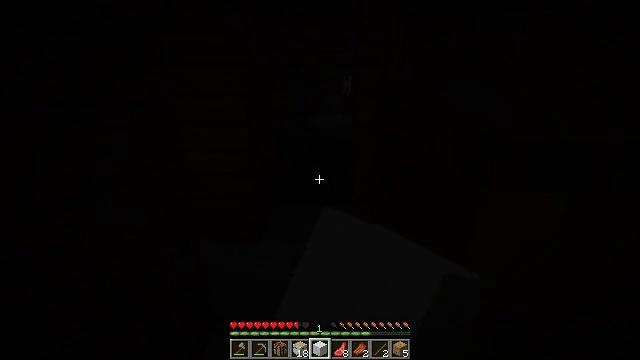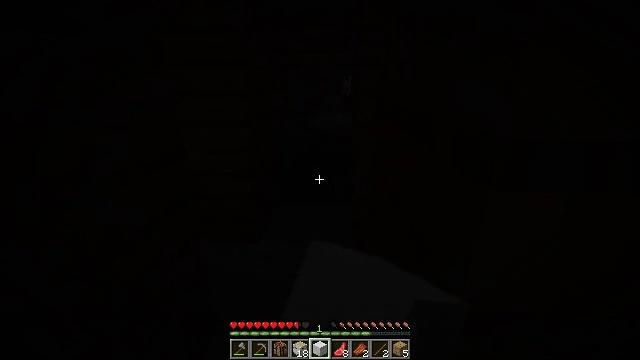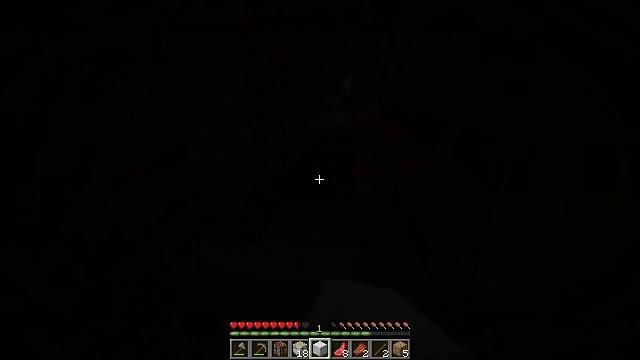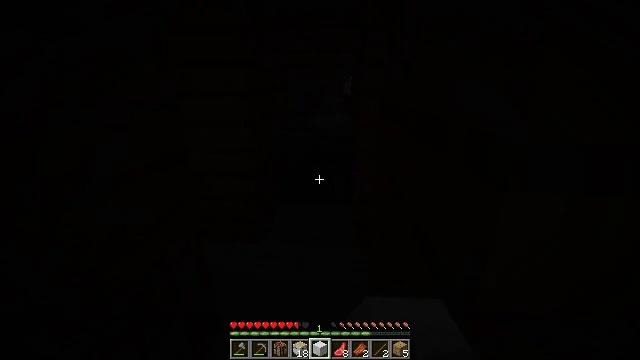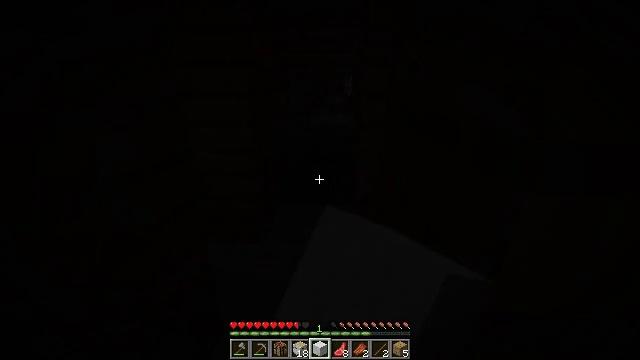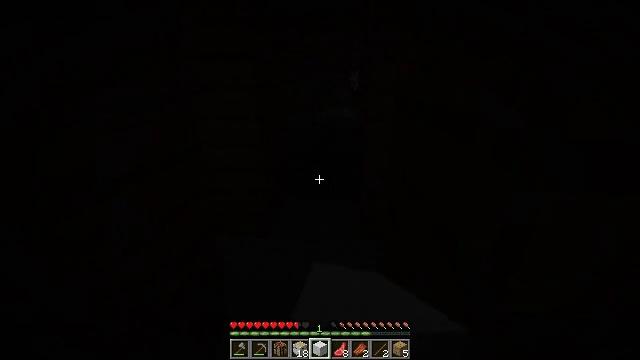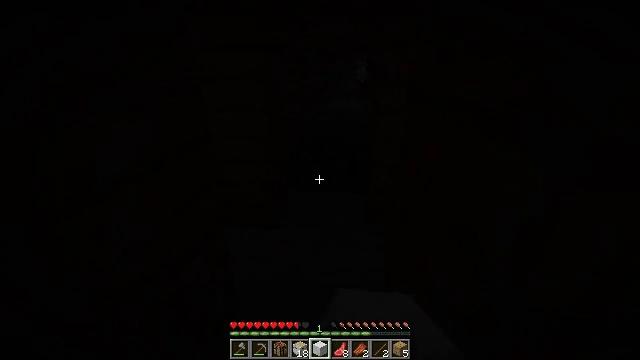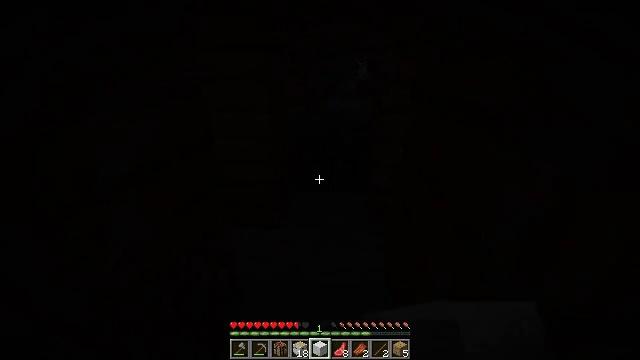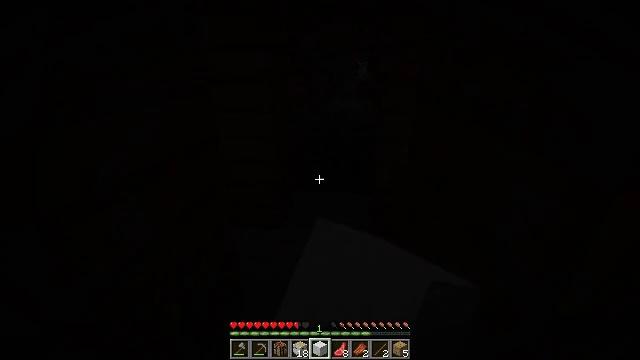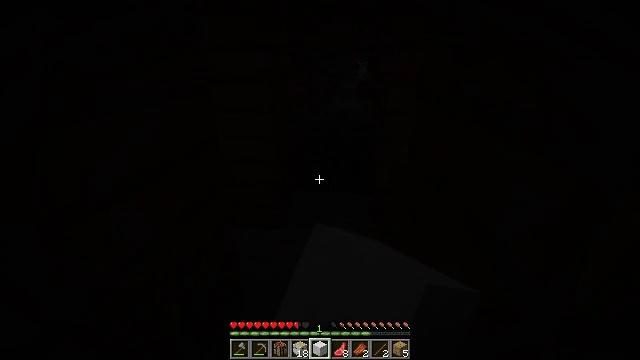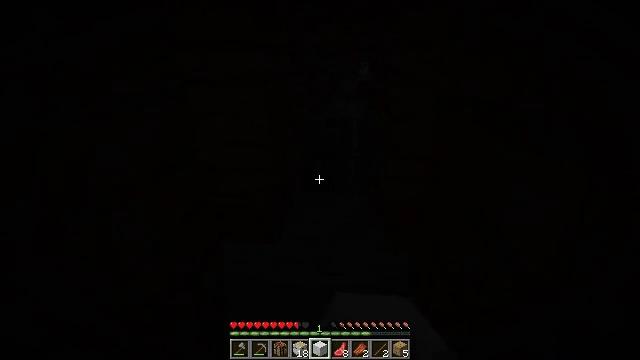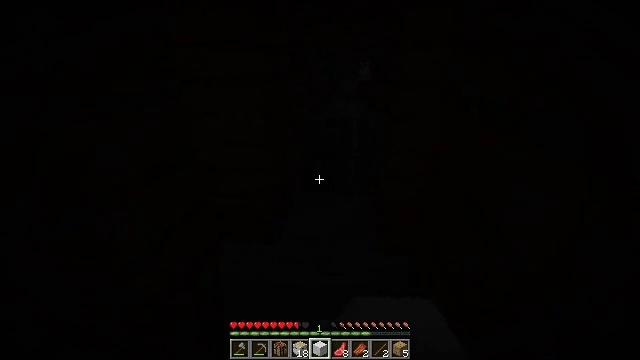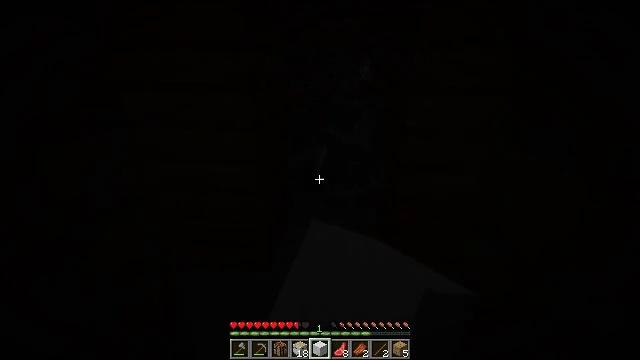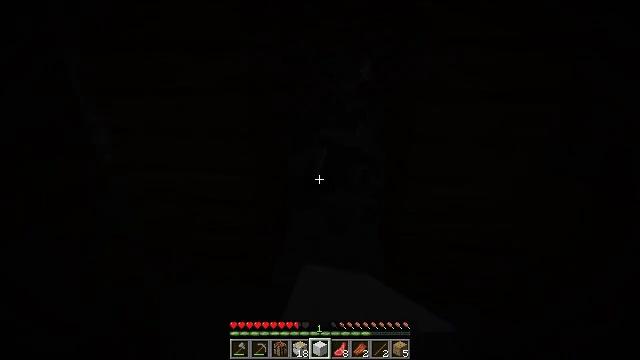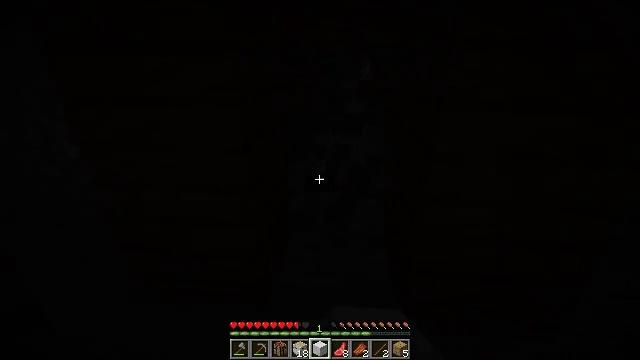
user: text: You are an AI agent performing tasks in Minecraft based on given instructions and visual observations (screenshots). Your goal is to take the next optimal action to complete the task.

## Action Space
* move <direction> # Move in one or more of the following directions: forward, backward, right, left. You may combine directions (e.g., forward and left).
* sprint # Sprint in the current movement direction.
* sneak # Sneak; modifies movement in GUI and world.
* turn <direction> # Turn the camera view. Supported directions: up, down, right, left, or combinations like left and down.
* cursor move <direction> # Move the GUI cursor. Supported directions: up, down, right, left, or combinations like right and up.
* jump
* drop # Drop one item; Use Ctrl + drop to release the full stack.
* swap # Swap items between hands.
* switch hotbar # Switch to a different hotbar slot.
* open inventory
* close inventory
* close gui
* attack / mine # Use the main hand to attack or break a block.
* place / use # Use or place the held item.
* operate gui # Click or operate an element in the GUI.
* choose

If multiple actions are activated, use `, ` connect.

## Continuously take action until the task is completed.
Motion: motion action
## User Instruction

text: Break the gray wool block.
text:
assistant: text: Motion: move forward, attack / mine
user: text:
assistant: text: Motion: move forward, attack / mine
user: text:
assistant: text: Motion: move forward, attack / mine
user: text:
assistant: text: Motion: move forward, attack / mine
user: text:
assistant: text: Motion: move forward, turn left and down, attack / mine
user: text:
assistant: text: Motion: move forward, turn left and down, attack / mine
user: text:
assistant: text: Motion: move forward, attack / mine
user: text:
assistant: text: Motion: move forward, attack / mine
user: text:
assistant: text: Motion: move forward, attack / mine
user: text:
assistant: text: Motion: move forward, attack / mine
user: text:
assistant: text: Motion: move forward, attack / mine
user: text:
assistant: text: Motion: move forward, attack / mine
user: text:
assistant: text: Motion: move forward, attack / mine
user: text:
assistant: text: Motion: move forward, attack / mine
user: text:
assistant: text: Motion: attack / mine